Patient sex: M
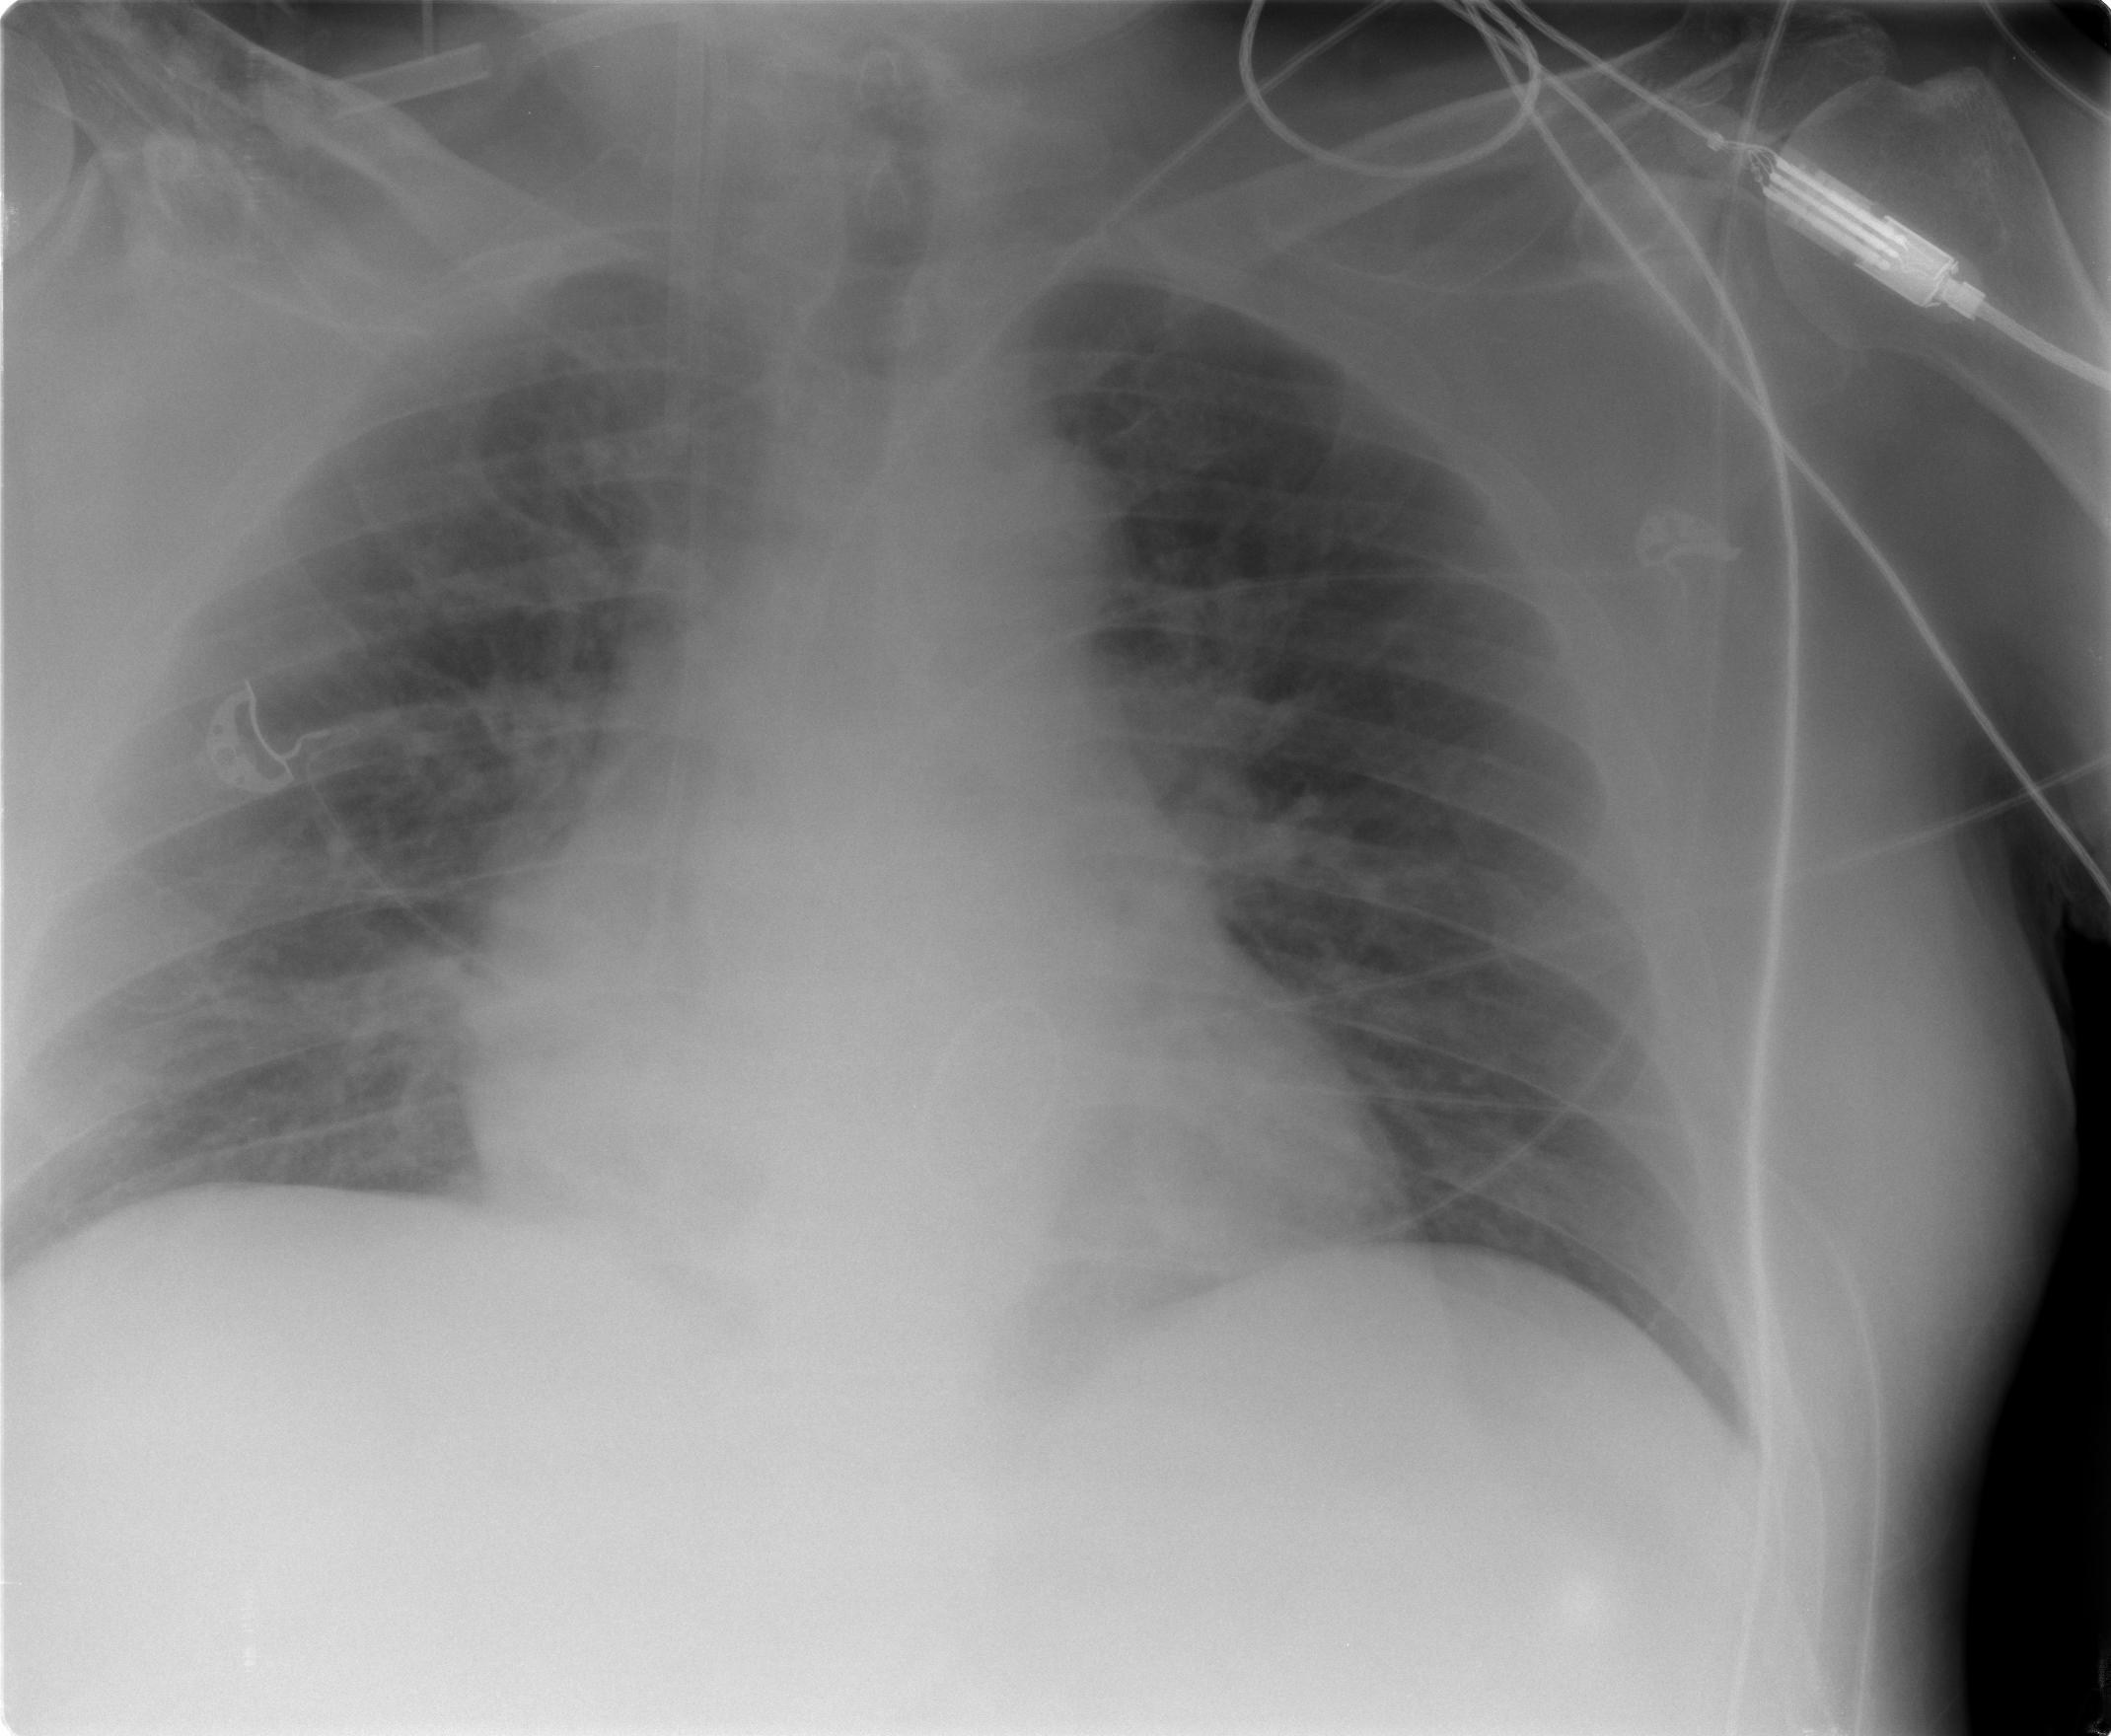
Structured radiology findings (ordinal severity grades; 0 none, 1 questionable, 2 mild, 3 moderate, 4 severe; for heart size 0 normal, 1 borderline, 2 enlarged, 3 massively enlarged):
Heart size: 0
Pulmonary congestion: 2
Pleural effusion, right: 0
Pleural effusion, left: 0
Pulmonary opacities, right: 0
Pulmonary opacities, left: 0
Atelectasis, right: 0
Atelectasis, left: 0